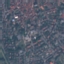
Land use / land cover: Residential